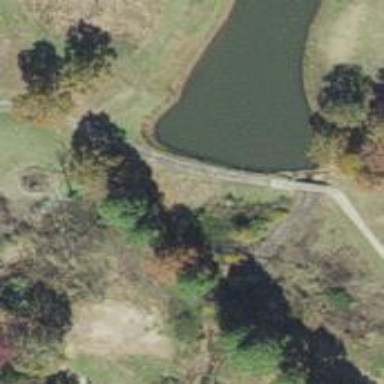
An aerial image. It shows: Disc golf tee.